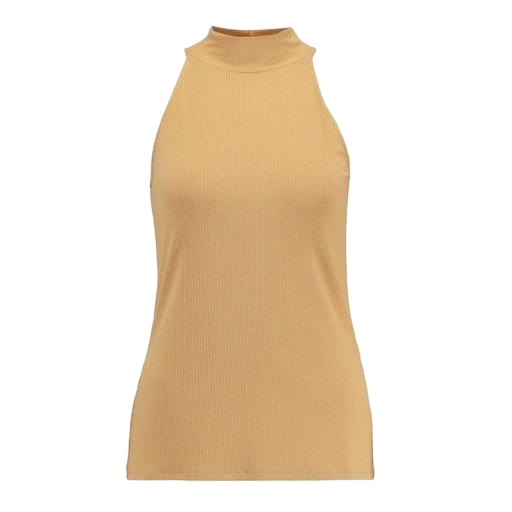
brown ribbed tank top, beige tank top, yellow ribbed tank, white background